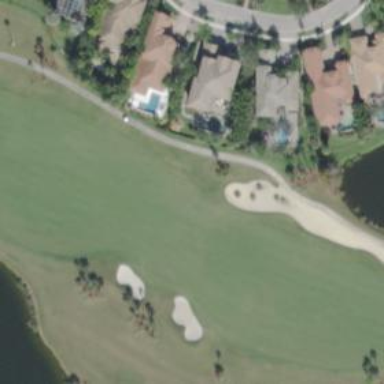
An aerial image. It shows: Golf hole.